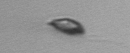
Label: flagellate